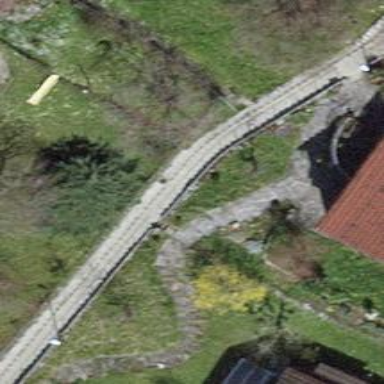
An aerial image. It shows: Road with steps.